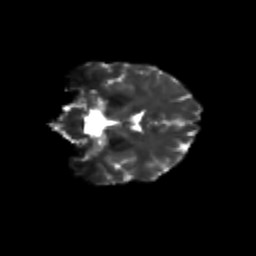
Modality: T2w
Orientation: coronal
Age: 31
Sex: female
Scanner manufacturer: siemens
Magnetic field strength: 3 T
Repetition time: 3.5 s
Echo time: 0.125 s